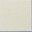
Piece: xx